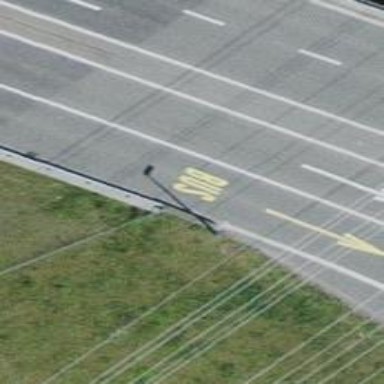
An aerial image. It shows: Secondary road on asphalt bridge.